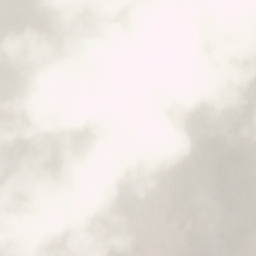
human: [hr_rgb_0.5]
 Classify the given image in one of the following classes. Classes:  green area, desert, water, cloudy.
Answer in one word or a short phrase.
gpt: cloudy